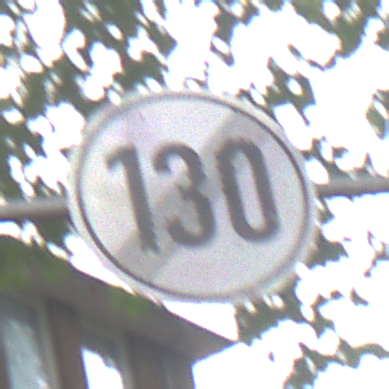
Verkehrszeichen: EndeGeschwindigkeit130
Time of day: MorningAfternoon
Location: Outdoor (Urban)
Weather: Overcast
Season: NotSpecified
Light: Natural